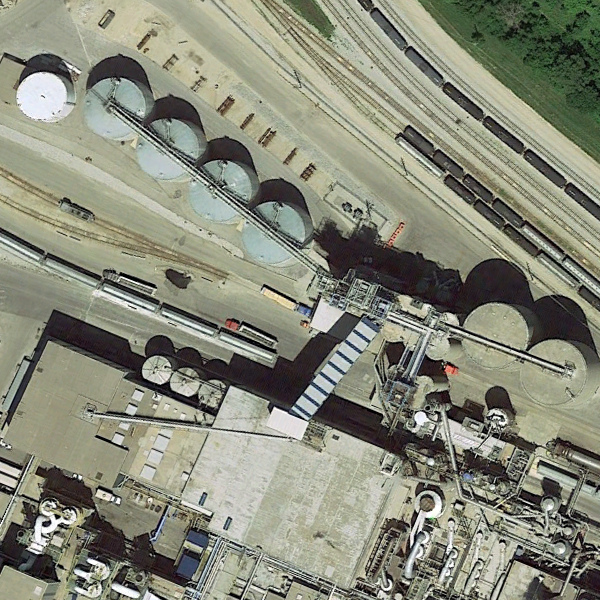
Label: StorageTanks